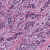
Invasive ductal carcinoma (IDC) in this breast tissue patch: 1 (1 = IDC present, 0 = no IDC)